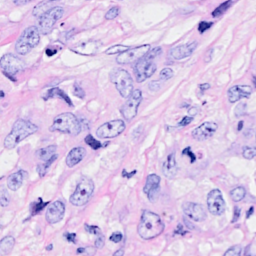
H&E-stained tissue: Breast